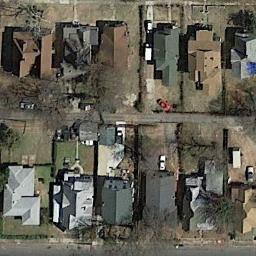
Label: residential